Aerial crown-view tile of a tropical tree (Barro Colorado Island, Panama), acquired 20250217:
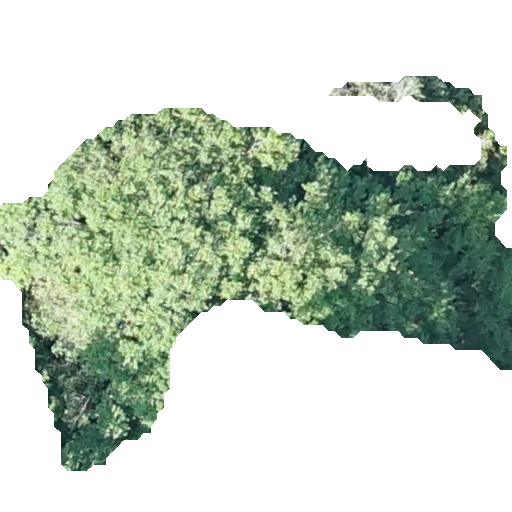
Species: Apeiba membranacea
GBIF accepted scientific name: Apeiba membranacea
Crown area: 167.57 m²